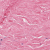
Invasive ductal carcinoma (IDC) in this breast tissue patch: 1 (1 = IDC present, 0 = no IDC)